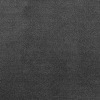
Atmospheric dust classification: dusty